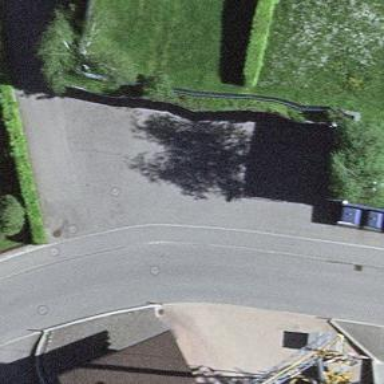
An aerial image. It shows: Sidewalk.